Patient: sex M, age 42
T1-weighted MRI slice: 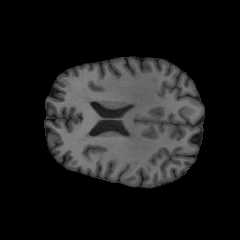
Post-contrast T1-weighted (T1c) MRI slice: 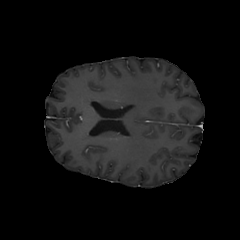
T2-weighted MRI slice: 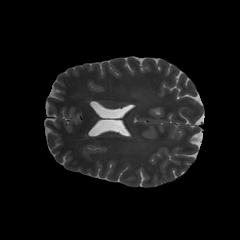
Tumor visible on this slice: no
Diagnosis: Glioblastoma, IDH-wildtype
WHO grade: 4